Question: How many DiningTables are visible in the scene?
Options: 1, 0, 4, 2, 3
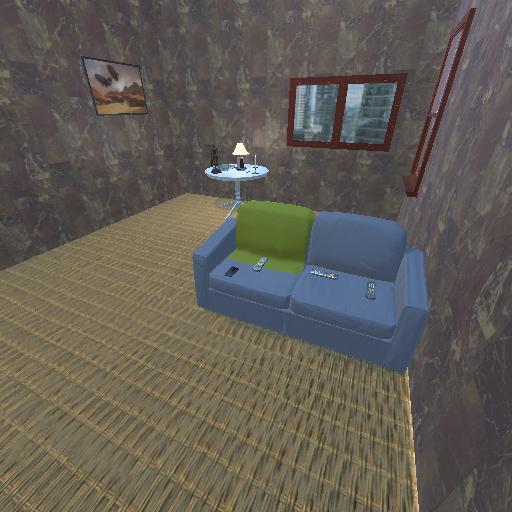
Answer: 1